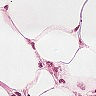
Metastatic tissue present: no